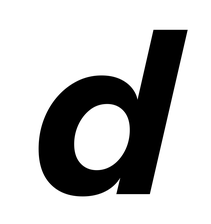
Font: InstrumentSans-Italic_Bold_Italic